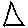
Label: triangle